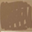
Piece: xx